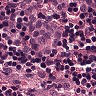
Metastatic tissue present: yes